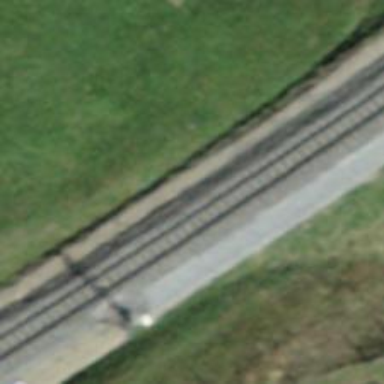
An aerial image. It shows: Narrow gauge railway with electrified contact lines.